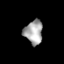
Tissue: prostate
Cell type: T cells
Senescence score: 0.3091
Nuclear area (px): 426
Mean DAPI intensity: 167.465